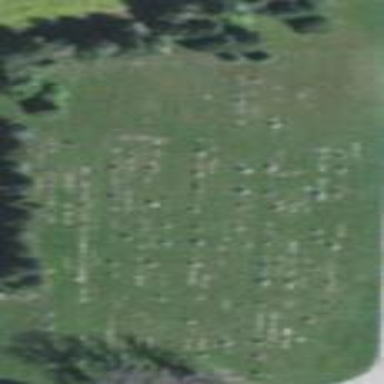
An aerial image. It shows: Cemetery.